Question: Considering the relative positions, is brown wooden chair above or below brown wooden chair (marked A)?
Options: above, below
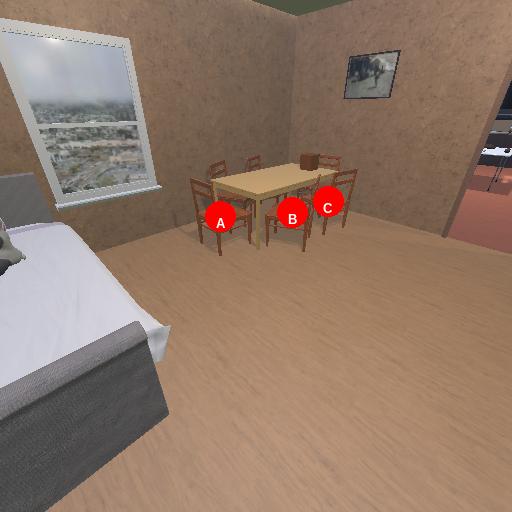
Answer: above